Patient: sex M, age 61
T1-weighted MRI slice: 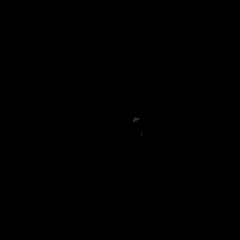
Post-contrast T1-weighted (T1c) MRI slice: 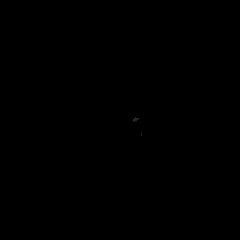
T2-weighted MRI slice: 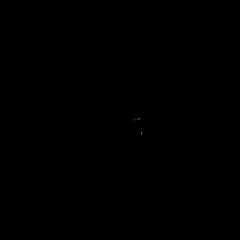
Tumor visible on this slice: no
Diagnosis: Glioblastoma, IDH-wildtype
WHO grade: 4